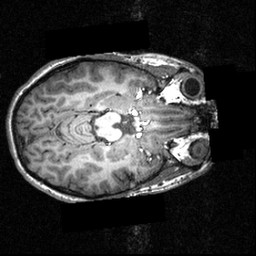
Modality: T1w
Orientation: axial
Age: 16
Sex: female
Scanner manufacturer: siemens
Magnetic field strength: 3.951 T
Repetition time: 1.5 s
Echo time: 0.00335 s